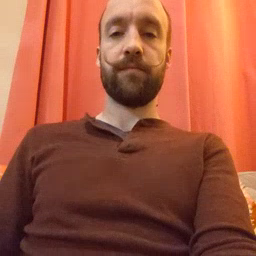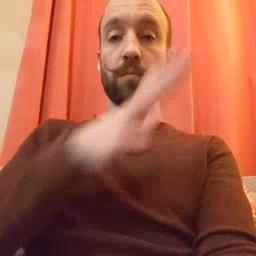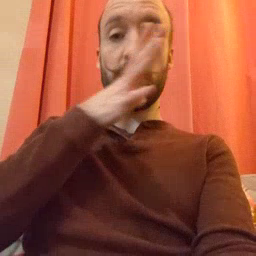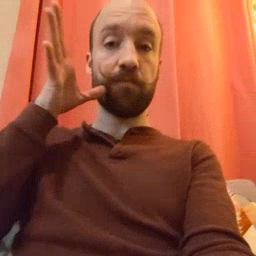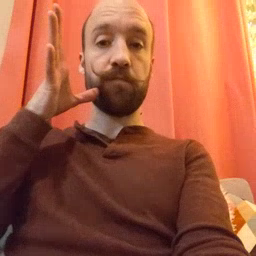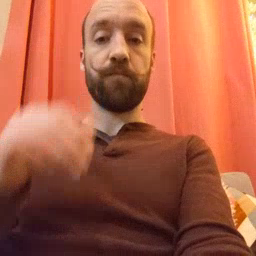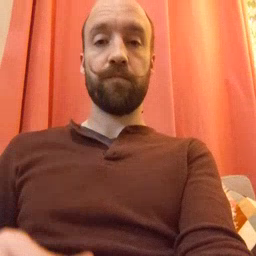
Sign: farm